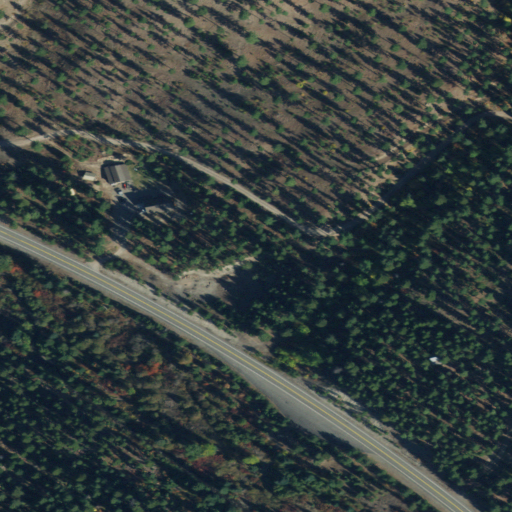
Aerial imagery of valley in Idaho named Crone Gulch containing evergreen forest, shrub, low intensity development, woody wetlands, medium intensity development, and open development